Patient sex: M
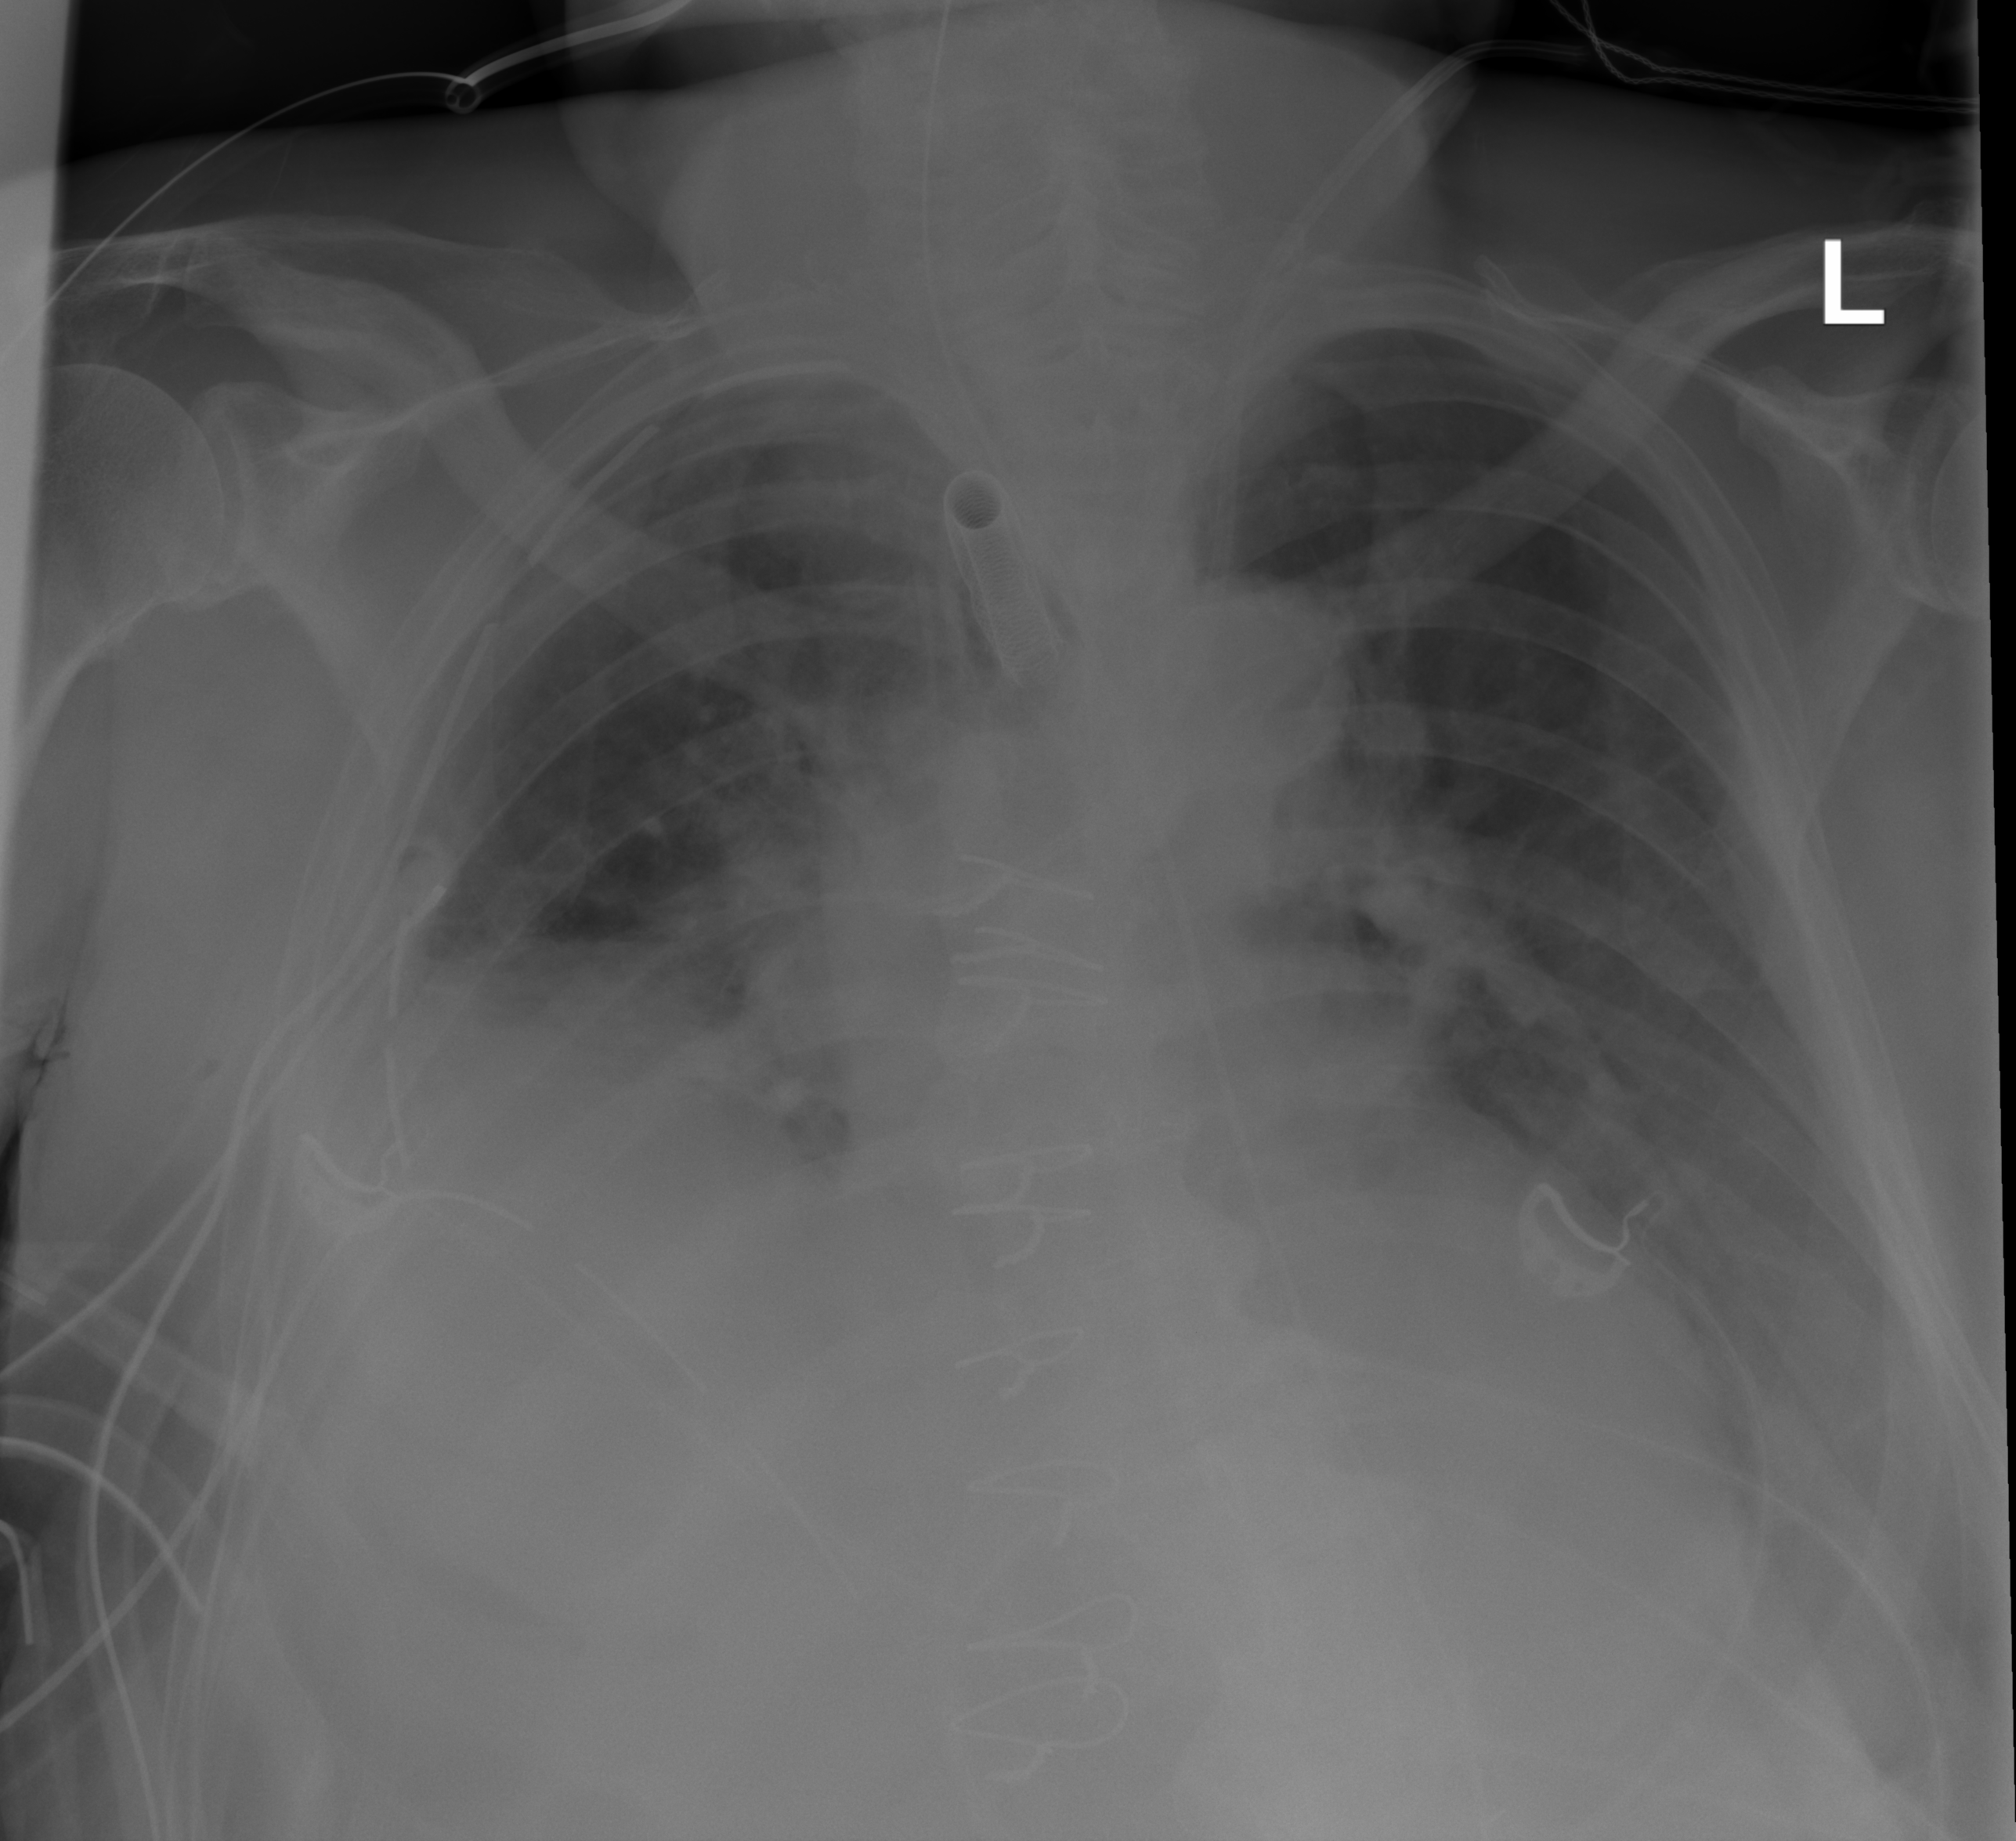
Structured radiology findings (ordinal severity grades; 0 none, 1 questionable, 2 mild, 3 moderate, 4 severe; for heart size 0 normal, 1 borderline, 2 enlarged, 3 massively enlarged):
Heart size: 2
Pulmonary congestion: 0
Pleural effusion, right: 2
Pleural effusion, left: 3
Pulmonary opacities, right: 2
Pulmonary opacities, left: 0
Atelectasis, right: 2
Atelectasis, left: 2